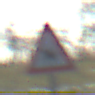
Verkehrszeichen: ReiterRechts
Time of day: MorningAfternoon
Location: Outdoor (Nature)
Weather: Clear
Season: Winter
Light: Natural